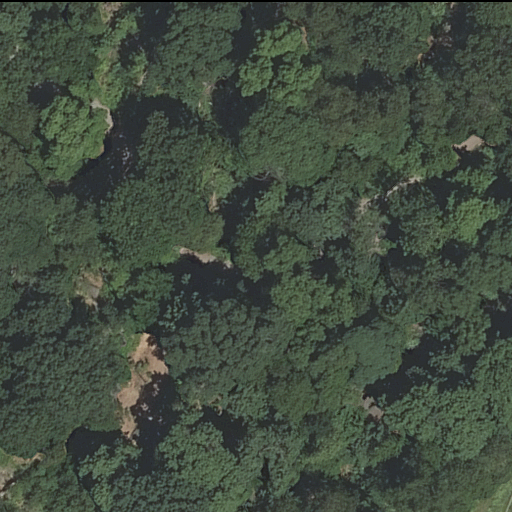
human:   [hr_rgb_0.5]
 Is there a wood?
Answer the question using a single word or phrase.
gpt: yes

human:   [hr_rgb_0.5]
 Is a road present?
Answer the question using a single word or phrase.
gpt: yes

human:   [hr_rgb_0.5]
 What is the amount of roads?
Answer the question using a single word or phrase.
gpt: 10

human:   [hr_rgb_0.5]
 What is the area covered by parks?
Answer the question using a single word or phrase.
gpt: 10633m2

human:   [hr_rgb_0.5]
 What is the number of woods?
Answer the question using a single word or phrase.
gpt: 1

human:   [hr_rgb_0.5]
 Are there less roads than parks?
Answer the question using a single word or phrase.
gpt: no

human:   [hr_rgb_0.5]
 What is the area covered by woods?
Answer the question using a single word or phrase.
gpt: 7301m2

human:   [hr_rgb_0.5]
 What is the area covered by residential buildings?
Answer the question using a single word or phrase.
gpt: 0m2

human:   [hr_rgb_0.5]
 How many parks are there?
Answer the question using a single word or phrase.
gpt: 1

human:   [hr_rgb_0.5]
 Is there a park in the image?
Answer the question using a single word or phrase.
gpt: yes

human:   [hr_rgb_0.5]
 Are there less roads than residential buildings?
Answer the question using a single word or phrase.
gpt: no

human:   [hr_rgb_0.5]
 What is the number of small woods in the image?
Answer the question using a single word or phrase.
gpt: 0

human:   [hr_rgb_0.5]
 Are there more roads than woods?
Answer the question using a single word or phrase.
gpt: yes

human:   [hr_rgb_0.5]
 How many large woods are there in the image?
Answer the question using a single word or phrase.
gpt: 1

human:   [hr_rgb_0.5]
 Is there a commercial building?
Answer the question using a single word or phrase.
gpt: no

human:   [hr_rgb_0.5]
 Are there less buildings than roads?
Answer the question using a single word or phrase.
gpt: yes

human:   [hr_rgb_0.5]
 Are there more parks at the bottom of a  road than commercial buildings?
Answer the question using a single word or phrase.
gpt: yes

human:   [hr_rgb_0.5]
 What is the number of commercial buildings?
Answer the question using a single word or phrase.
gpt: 0

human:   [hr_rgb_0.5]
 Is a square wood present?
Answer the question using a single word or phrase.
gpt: no

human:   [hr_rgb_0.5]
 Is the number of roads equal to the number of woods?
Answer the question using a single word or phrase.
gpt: no

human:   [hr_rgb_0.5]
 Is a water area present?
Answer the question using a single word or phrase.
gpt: no

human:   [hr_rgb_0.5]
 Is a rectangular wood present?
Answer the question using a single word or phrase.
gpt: no

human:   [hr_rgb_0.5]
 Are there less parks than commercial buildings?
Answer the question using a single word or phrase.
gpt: no

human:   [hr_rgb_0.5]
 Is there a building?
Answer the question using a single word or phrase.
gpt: no

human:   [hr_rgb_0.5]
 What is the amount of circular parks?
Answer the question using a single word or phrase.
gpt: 0

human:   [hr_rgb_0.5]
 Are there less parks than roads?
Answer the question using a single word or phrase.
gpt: yes

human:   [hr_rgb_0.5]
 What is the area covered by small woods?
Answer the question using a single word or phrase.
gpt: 0m2

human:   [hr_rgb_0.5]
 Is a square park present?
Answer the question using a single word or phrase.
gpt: no

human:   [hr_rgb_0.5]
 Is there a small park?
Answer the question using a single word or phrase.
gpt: no

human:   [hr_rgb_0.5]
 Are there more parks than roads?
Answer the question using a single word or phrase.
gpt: no

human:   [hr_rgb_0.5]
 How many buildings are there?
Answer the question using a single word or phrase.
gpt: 0

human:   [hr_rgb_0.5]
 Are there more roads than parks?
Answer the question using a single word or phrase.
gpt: yes

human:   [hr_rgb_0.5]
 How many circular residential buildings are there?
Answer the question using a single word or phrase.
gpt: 0

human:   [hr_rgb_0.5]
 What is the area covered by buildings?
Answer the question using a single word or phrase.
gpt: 0m2

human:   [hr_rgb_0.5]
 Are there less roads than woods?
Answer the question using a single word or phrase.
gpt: no

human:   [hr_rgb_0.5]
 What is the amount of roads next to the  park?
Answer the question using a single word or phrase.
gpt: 10

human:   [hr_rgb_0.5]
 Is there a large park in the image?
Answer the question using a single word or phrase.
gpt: yes

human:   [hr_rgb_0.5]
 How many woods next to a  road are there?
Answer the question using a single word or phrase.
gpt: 1

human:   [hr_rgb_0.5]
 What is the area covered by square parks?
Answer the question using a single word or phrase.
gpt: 0m2

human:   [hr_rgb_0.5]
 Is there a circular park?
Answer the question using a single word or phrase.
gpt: no

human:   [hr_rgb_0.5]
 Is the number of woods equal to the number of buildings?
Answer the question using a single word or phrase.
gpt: no

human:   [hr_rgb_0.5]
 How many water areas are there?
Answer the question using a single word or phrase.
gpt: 0

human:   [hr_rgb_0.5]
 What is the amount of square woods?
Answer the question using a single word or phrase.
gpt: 0

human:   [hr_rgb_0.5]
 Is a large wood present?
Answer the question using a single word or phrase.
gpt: yes

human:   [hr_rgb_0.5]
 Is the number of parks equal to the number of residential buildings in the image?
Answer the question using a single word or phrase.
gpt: no

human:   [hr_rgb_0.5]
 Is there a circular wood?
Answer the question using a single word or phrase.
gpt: no

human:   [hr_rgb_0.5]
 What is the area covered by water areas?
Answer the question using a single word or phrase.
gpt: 0m2

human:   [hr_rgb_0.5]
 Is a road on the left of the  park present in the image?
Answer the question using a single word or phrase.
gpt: yes

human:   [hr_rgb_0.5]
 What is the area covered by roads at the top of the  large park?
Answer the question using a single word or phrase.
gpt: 0m2

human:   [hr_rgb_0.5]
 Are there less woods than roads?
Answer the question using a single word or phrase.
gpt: yes

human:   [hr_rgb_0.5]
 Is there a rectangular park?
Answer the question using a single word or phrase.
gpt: yes

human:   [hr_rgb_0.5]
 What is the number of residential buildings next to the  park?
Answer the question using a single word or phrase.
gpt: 0

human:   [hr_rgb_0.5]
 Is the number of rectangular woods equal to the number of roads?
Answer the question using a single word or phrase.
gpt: no

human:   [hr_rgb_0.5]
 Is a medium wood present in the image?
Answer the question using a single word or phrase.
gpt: no

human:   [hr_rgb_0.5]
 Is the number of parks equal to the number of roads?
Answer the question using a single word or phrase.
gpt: no

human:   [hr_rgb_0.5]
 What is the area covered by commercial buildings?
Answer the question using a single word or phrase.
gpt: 0m2

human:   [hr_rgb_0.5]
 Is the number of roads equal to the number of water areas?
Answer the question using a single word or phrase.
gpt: no

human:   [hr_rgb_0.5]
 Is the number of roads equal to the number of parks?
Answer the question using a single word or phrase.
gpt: no

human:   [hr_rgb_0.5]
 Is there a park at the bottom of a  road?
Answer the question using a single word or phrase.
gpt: yes

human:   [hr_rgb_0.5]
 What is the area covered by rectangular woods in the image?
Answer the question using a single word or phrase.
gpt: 0m2

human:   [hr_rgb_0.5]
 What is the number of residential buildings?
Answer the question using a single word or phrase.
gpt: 0

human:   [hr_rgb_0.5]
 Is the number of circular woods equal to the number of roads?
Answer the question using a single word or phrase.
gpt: no

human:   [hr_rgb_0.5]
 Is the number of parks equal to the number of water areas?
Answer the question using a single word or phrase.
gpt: no

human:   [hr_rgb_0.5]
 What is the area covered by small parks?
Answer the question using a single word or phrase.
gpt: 0m2